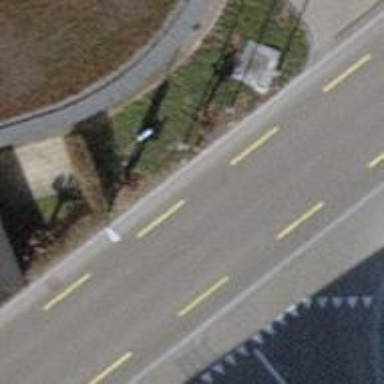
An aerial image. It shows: Flagpole which is man-made.